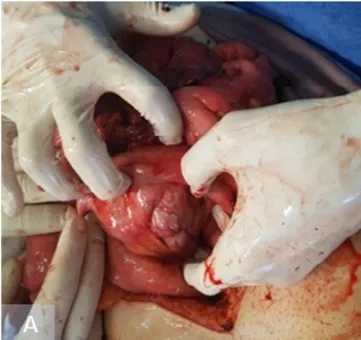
Intra operative photos demonstrating. . (A) Hard mass arising from mid jejunum with extensive adhesion to other small bowel loops.
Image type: medical_photograph (other_medical_photograph)